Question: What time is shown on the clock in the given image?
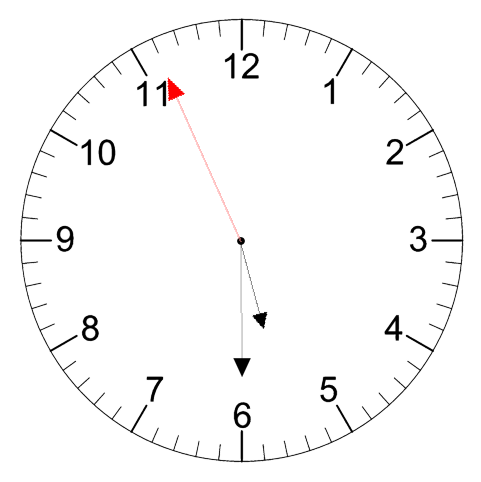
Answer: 05:29:56